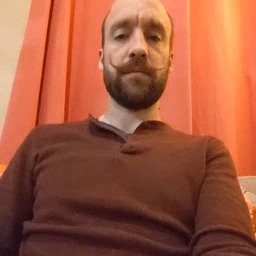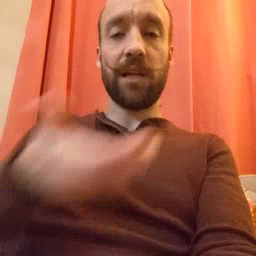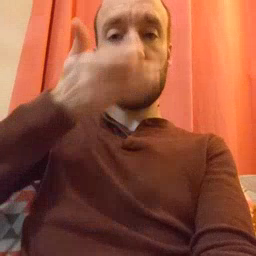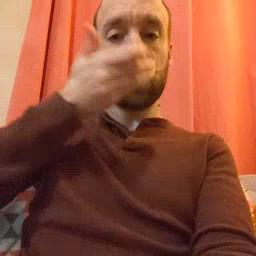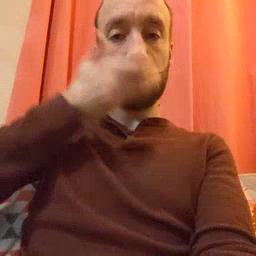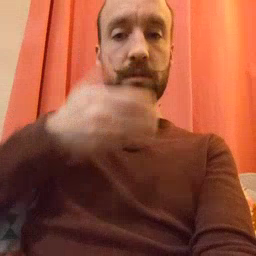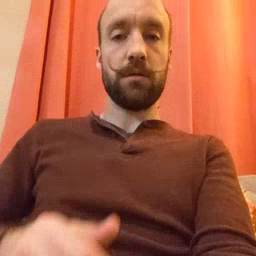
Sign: cereal